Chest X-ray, AP view. Patient: 41 years old, sex M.
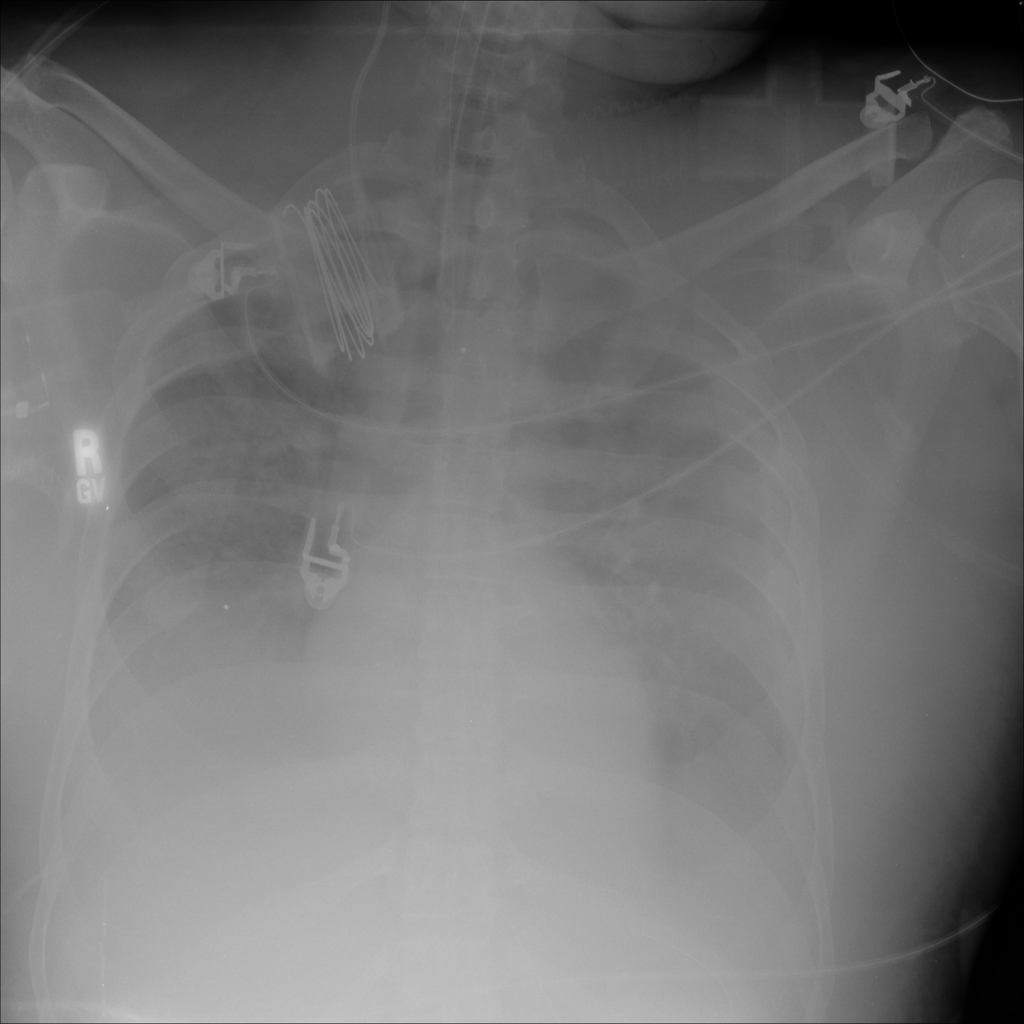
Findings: Infiltration